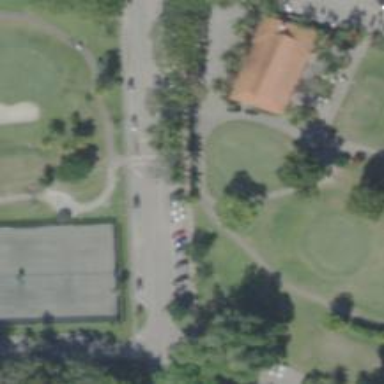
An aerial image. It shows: Golf tee.